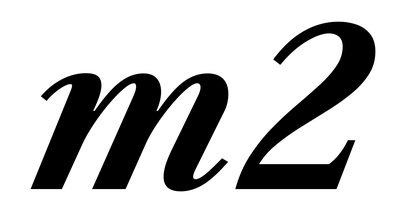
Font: LibreCaslonText-Italic_Bold_Italic